Question: I use <URL> to realize secondary linkage in Django admin page. Succeed! When I choose one university, only the colleges those belong to the university can be chosen.
But, when it comes to the form in webpage, the second level form cannot display any option.This is the wrong webpage:

Here are the codes:
> models.py
'''
class StudentModel(models.Model):
GENDER_CHOICES = (('M','Nan '),('F','Nu '),)
name = models.CharField(verbose_name='Xing Ming ',max_length=20)
gender = models.CharField(blank = True,max_length=4,choices = GENDER_CHOICES,verbose_name='Xing Bie ')
date_of_birth = models.DateField(verbose_name='Chu Sheng Ri Qi ',blank=True,null=True)
age = models.IntegerField(verbose_name='Nian Ling ',default=0)
highschool = models.ForeignKey(SeniorHighSchoolModel,verbose_name='Gao Zhong Ming Cheng ')
university = models.ForeignKey(UniversityModel,verbose_name='Da Xue Ming Cheng ')
college = ChainedForeignKey(CollegeModel,chained_field='university',chained_model_field='university',show_all=False,blank=True,null=True,verbose_name='Xue Yuan Ming Cheng ')
def __str__(self):
return self.name
'''
> forms.py
'''
from django import forms
from .models import StudentModel
class LoggingForm(forms.ModelForm):
class Meta:
model = StudentModel
fields=['name','gender','date_of_birth','age','highschool','university','college']
'''
> logging.html
'''
<form action="" method="POST">
{% csrf_token %}
{{form.as_p}}
<input type='submit' />
'''
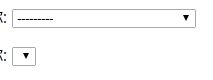
Answer: I found an resolution,just add {{form.media.js}} in logging.html.
'''
<form action="" method="POST">
{% csrf_token %}
**{{form.media.js}}**
{{form.as_p}}
<input type='submit' />
<a>You will recieve an email from us.</a>
</form>
'''
The answer is found in this question:
<URL>
Thanks for the edition from Donald Duck.